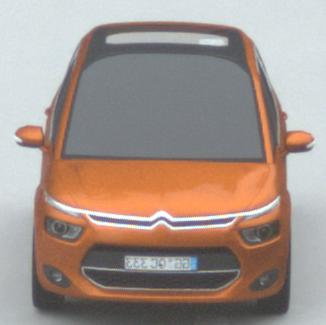
Make: Citroen
Model: Grand C4 Picasso VTi 120
Detailed model: Grand C4 Picasso (II)
Model produced from: 2013/10
Model produced until: 2015/02
Doors: 5
Color: orange
Road condition: dry road
Daytime: midday
Contrast: low contrast